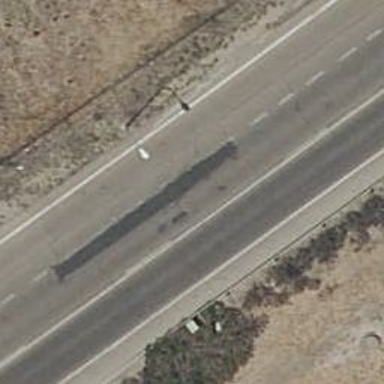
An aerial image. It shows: Primary highway.